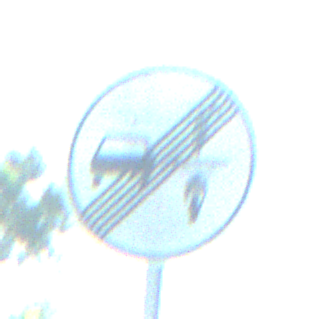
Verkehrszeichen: EndeVerbotUeberholenEinspurigeFahrzeuge
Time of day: MorningAfternoon
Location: Outdoor (Nature)
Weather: Clear
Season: NotSpecified
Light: Natural